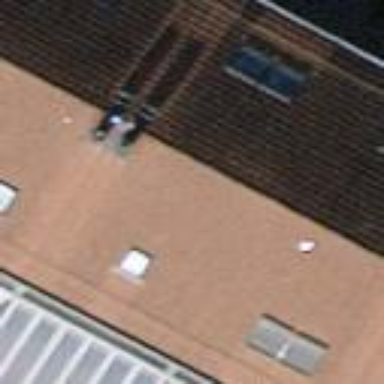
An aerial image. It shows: Terrace building.